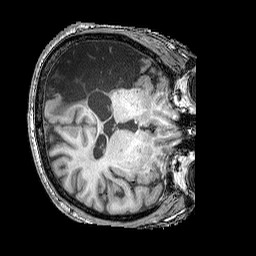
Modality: T1w
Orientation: axial
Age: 58
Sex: male
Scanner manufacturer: siemens
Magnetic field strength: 3 T
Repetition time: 2.25 s
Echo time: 0.00411 s